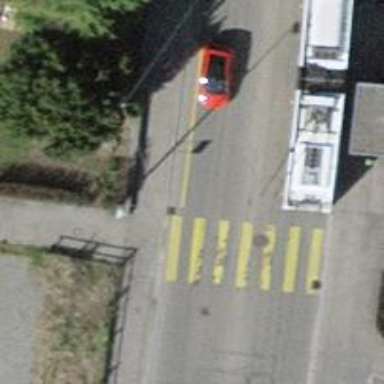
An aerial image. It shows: Zebra crossing on the road.